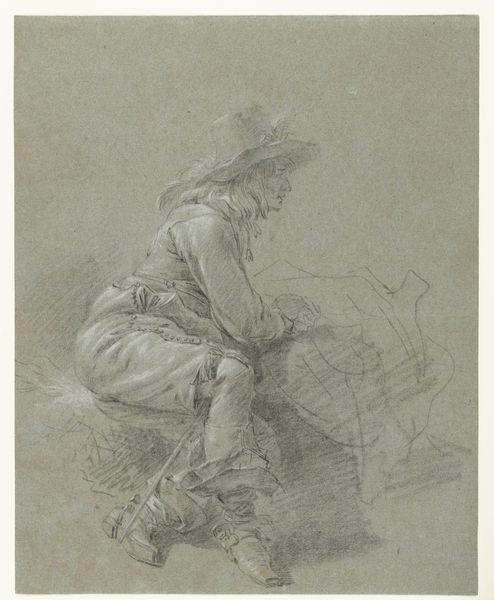
Titel: Zittende cavalier met hoed
Künstler: Nicolaes Pietersz. Berchem
Standort: Amsterdam
Institution: Rijksmuseum
Schlagwörter: feder, mann, schatten, weiß, frau, grau, hut, kreide, licht, profil, skizze, zeichnung, blick, hose, figur, haare, sitzend, stock, stab, studie, reflexe, stil, kohle, stiefel, entwurf, unfertig, schraffierung